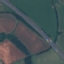
Land use / land cover: Highway